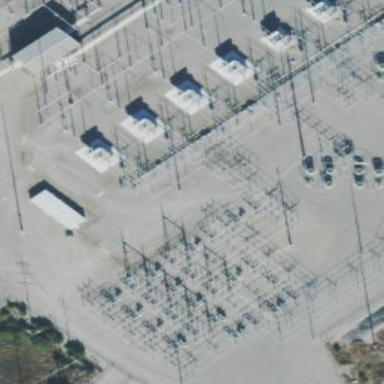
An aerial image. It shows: Outdoor power substation with fence surrounding it. The substation operates at the transmission level.